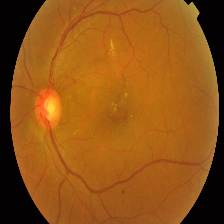
Diabetic retinopathy grade: Proliferative DR